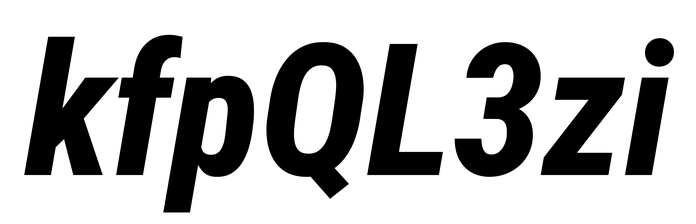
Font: Roboto-Italic_Condensed_ExtraBold_Italic